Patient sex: M
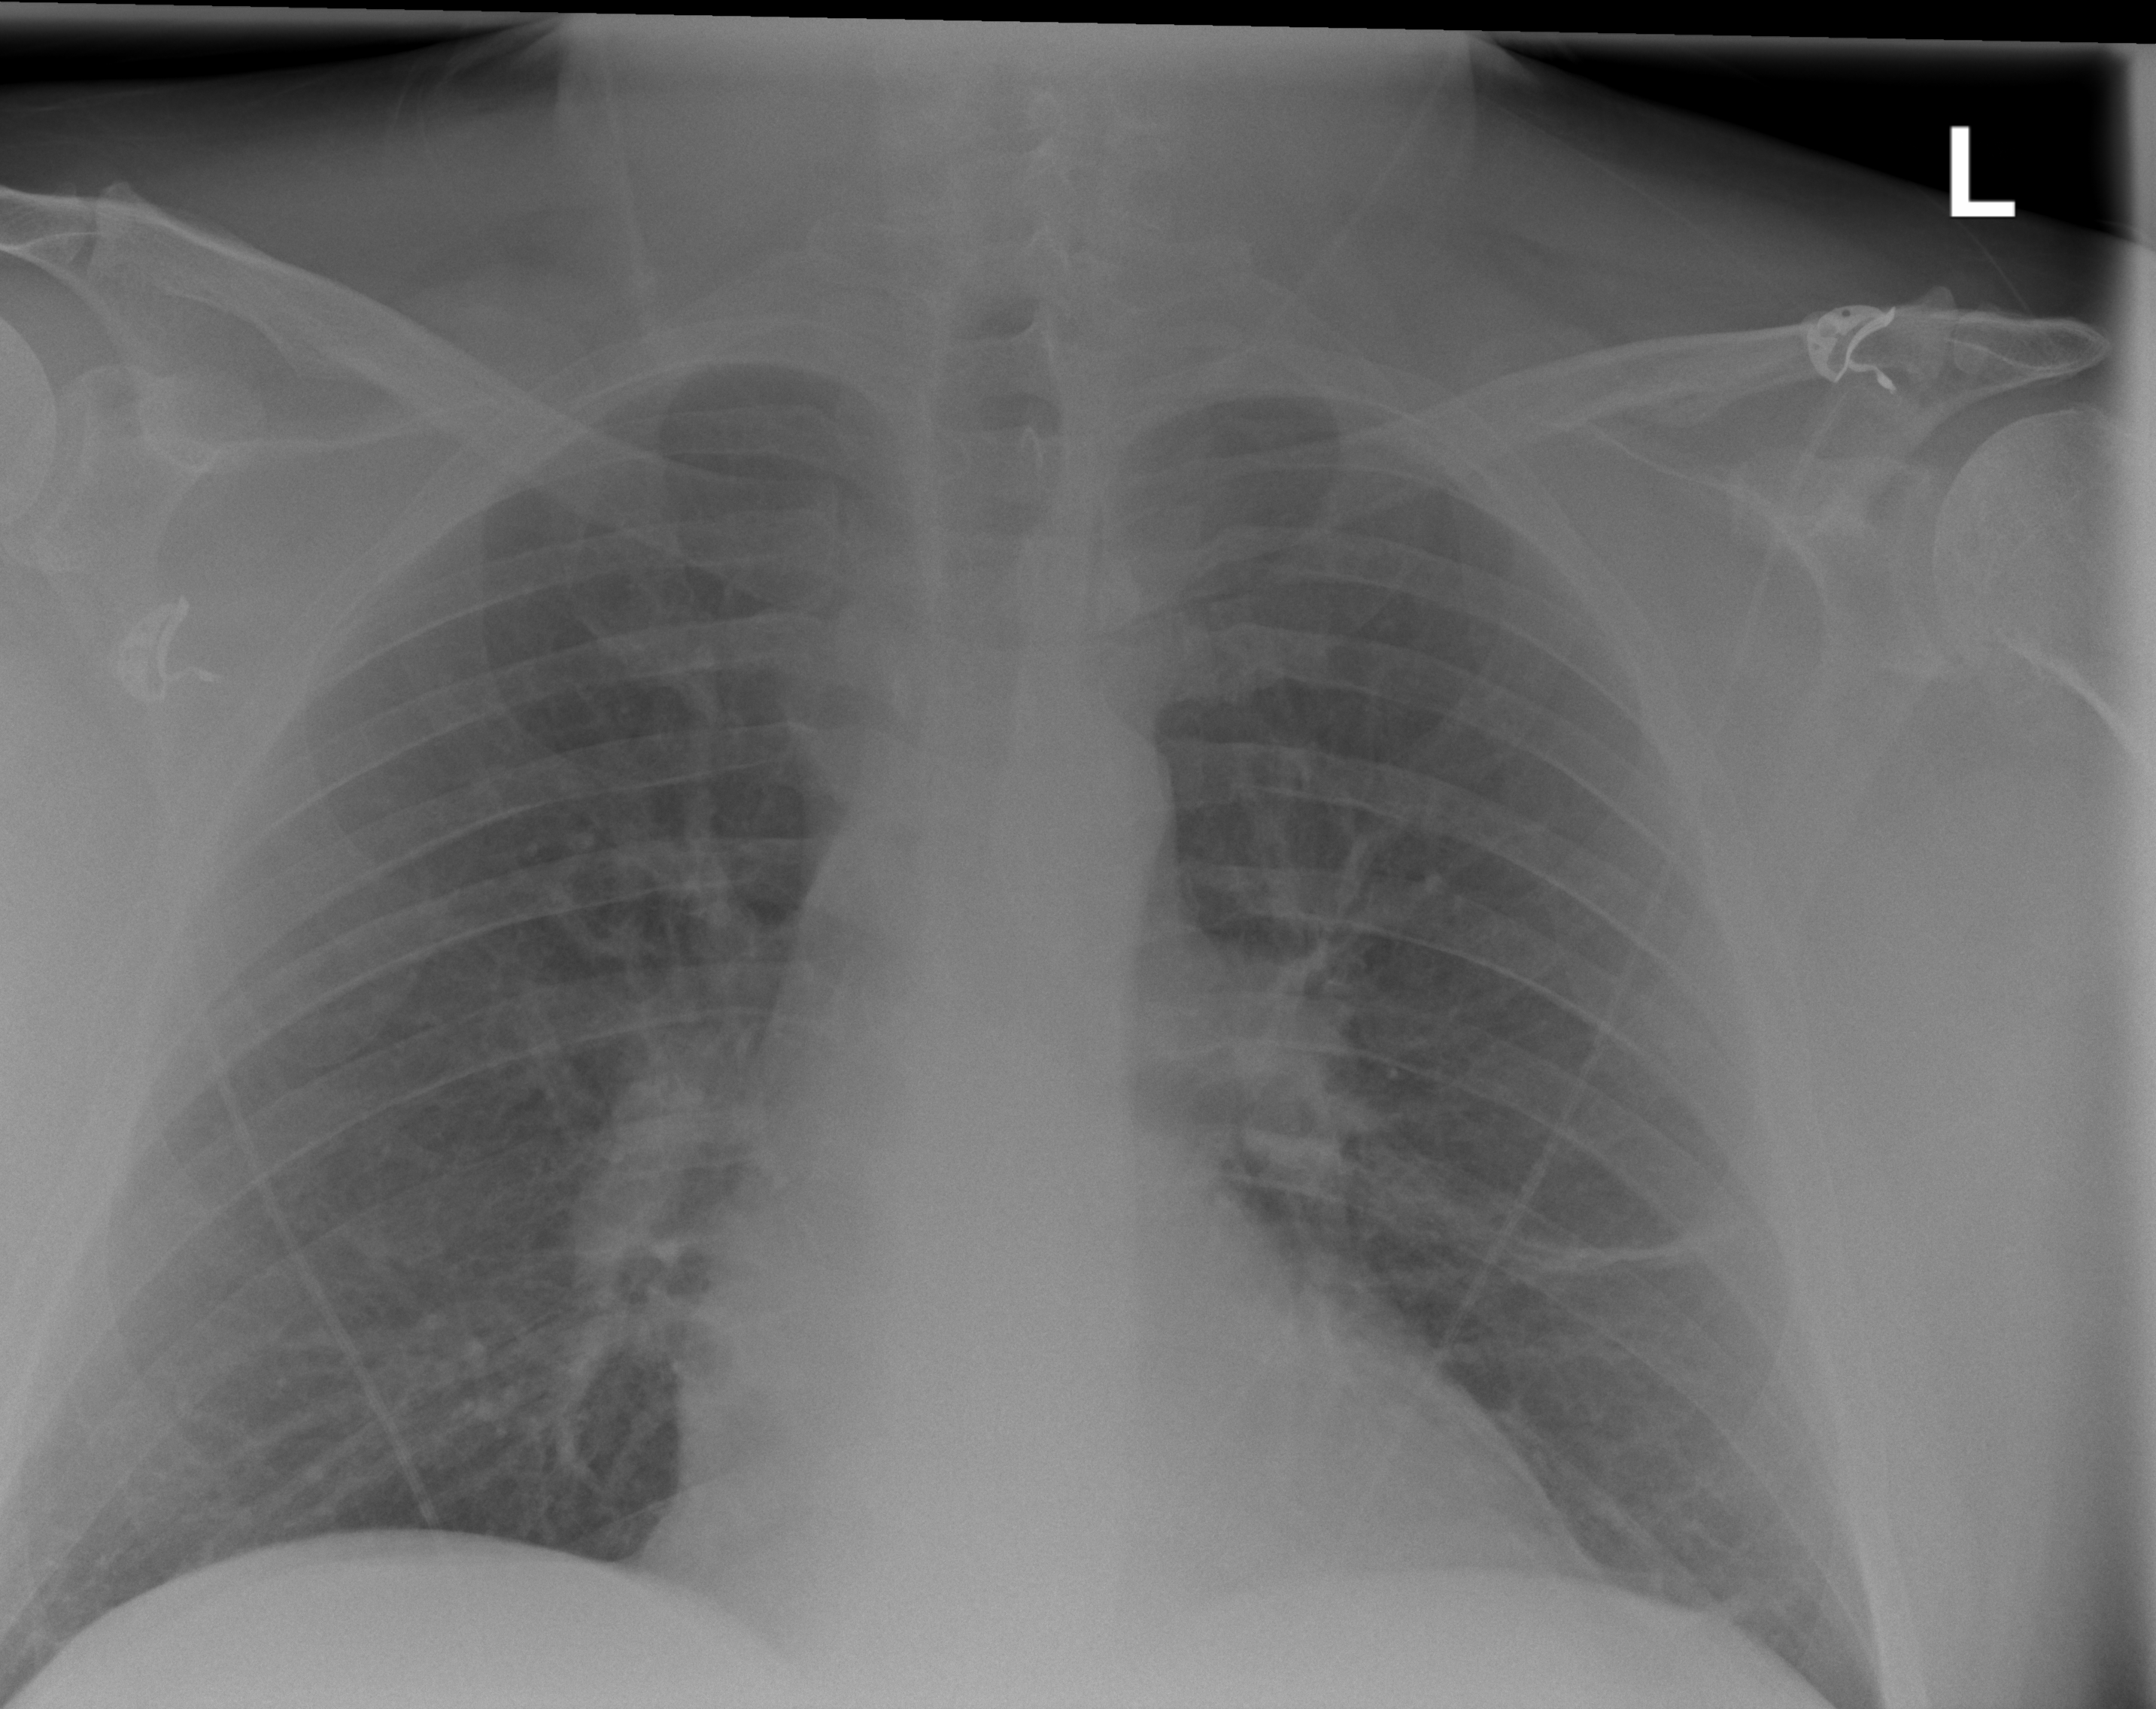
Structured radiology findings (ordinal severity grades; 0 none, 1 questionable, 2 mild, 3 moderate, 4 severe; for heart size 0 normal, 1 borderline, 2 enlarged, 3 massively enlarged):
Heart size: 0
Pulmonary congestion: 0
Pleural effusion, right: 0
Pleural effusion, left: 0
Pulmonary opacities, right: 0
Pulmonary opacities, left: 0
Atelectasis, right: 0
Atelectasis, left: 2